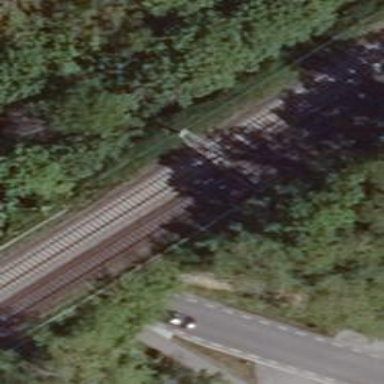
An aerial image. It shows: Railway bridge with electrified contact lines.